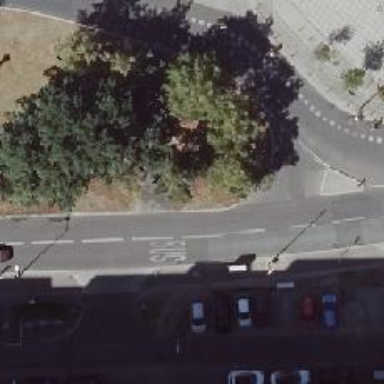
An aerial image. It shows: Leafless deciduous tree in avenue.